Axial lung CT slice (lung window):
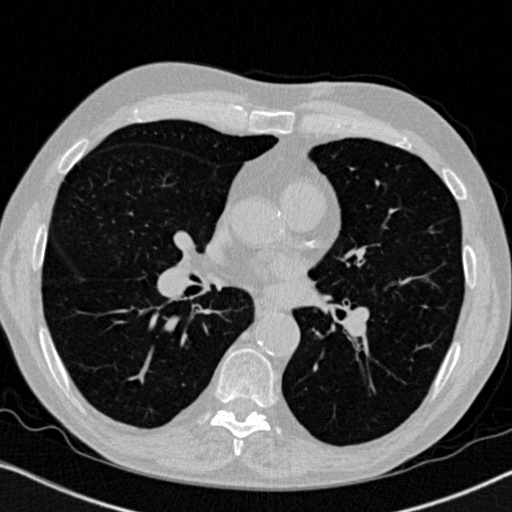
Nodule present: no